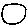
Label: circle